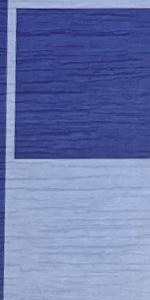
Label: Empty